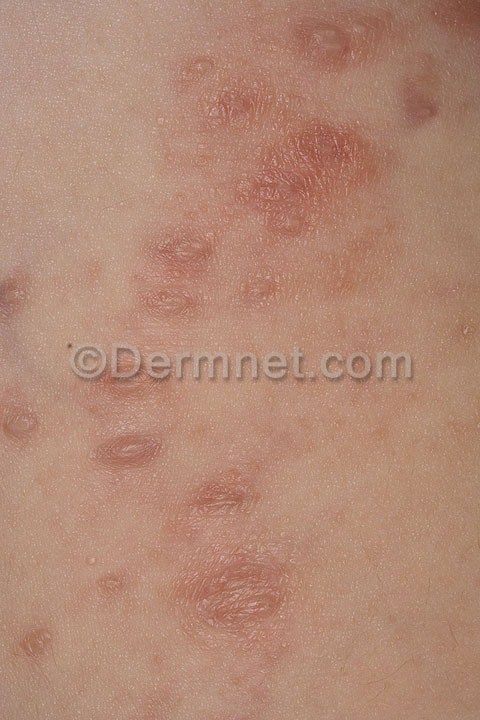
Disease: Herpes HPV and other STDs Photos